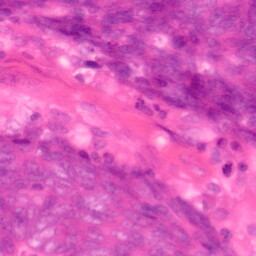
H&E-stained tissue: Colon